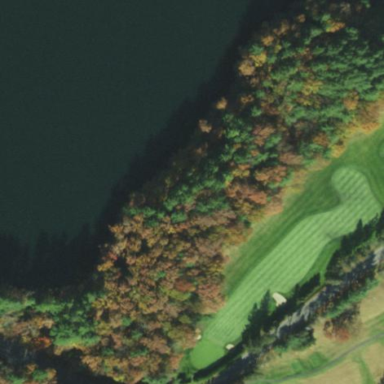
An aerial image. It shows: Golf rough area.